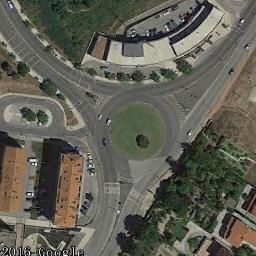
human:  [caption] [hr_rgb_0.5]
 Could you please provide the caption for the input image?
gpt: There are many trees and buildings around the roundabout .

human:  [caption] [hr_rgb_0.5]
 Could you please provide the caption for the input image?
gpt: There are several vehicles driving on the road at the roundabout, There are some buildings and some trees and some lawns around the roundabout, And many cars are parked in the open space beside the roundabout .

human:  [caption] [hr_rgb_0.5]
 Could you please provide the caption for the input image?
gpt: The roundabout with three exits and entrances is surrounded by some buildings and a lawn is in the middle of the roundabout .

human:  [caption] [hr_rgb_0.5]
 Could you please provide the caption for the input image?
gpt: The roundabout is on the grass next to trees and buildings .

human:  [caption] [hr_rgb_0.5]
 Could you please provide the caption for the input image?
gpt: There are some buildings and green bushes beside the roundabout .